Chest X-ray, AP view. Patient: 56 years old, sex F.
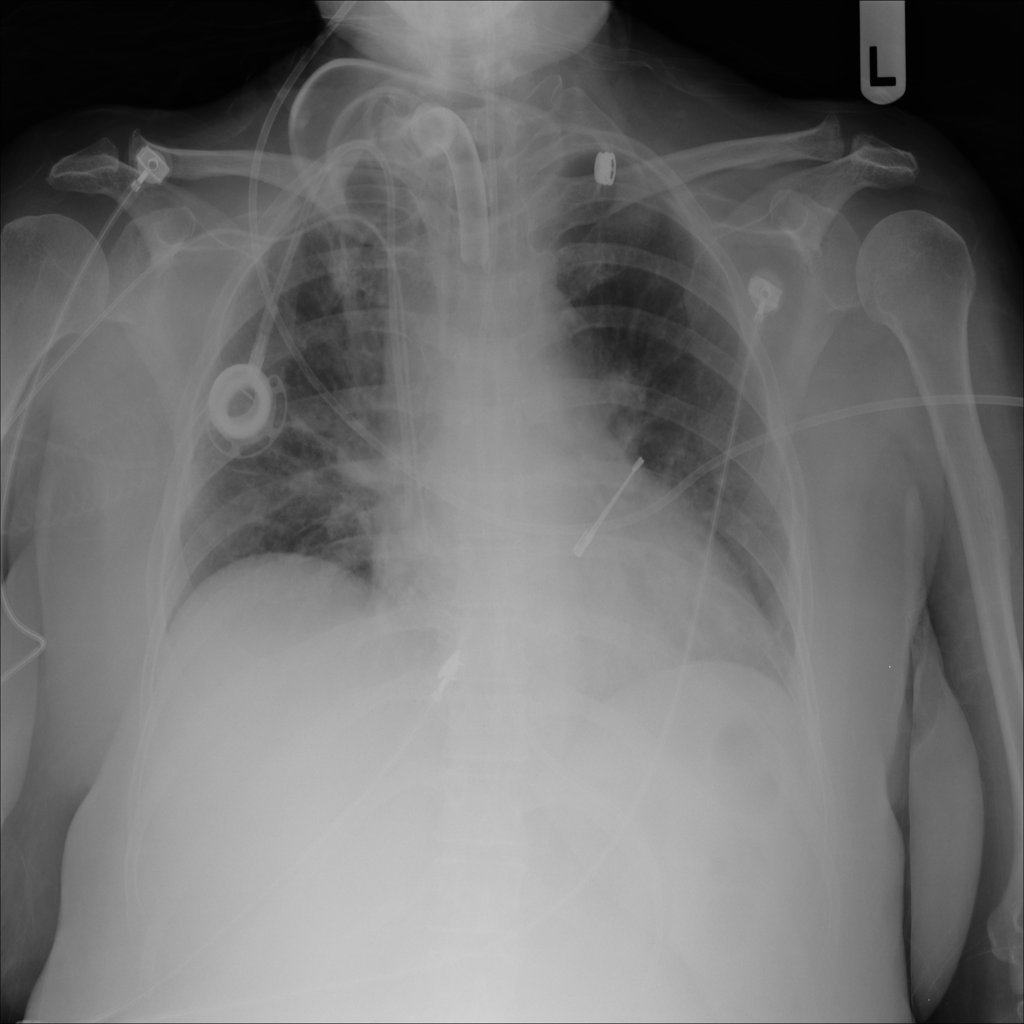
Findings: No Finding